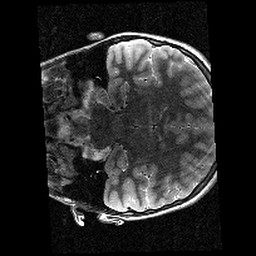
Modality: T2w
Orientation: coronal
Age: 13
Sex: female
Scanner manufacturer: siemens
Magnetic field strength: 3 T
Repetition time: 9.23 s
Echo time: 0.067 s